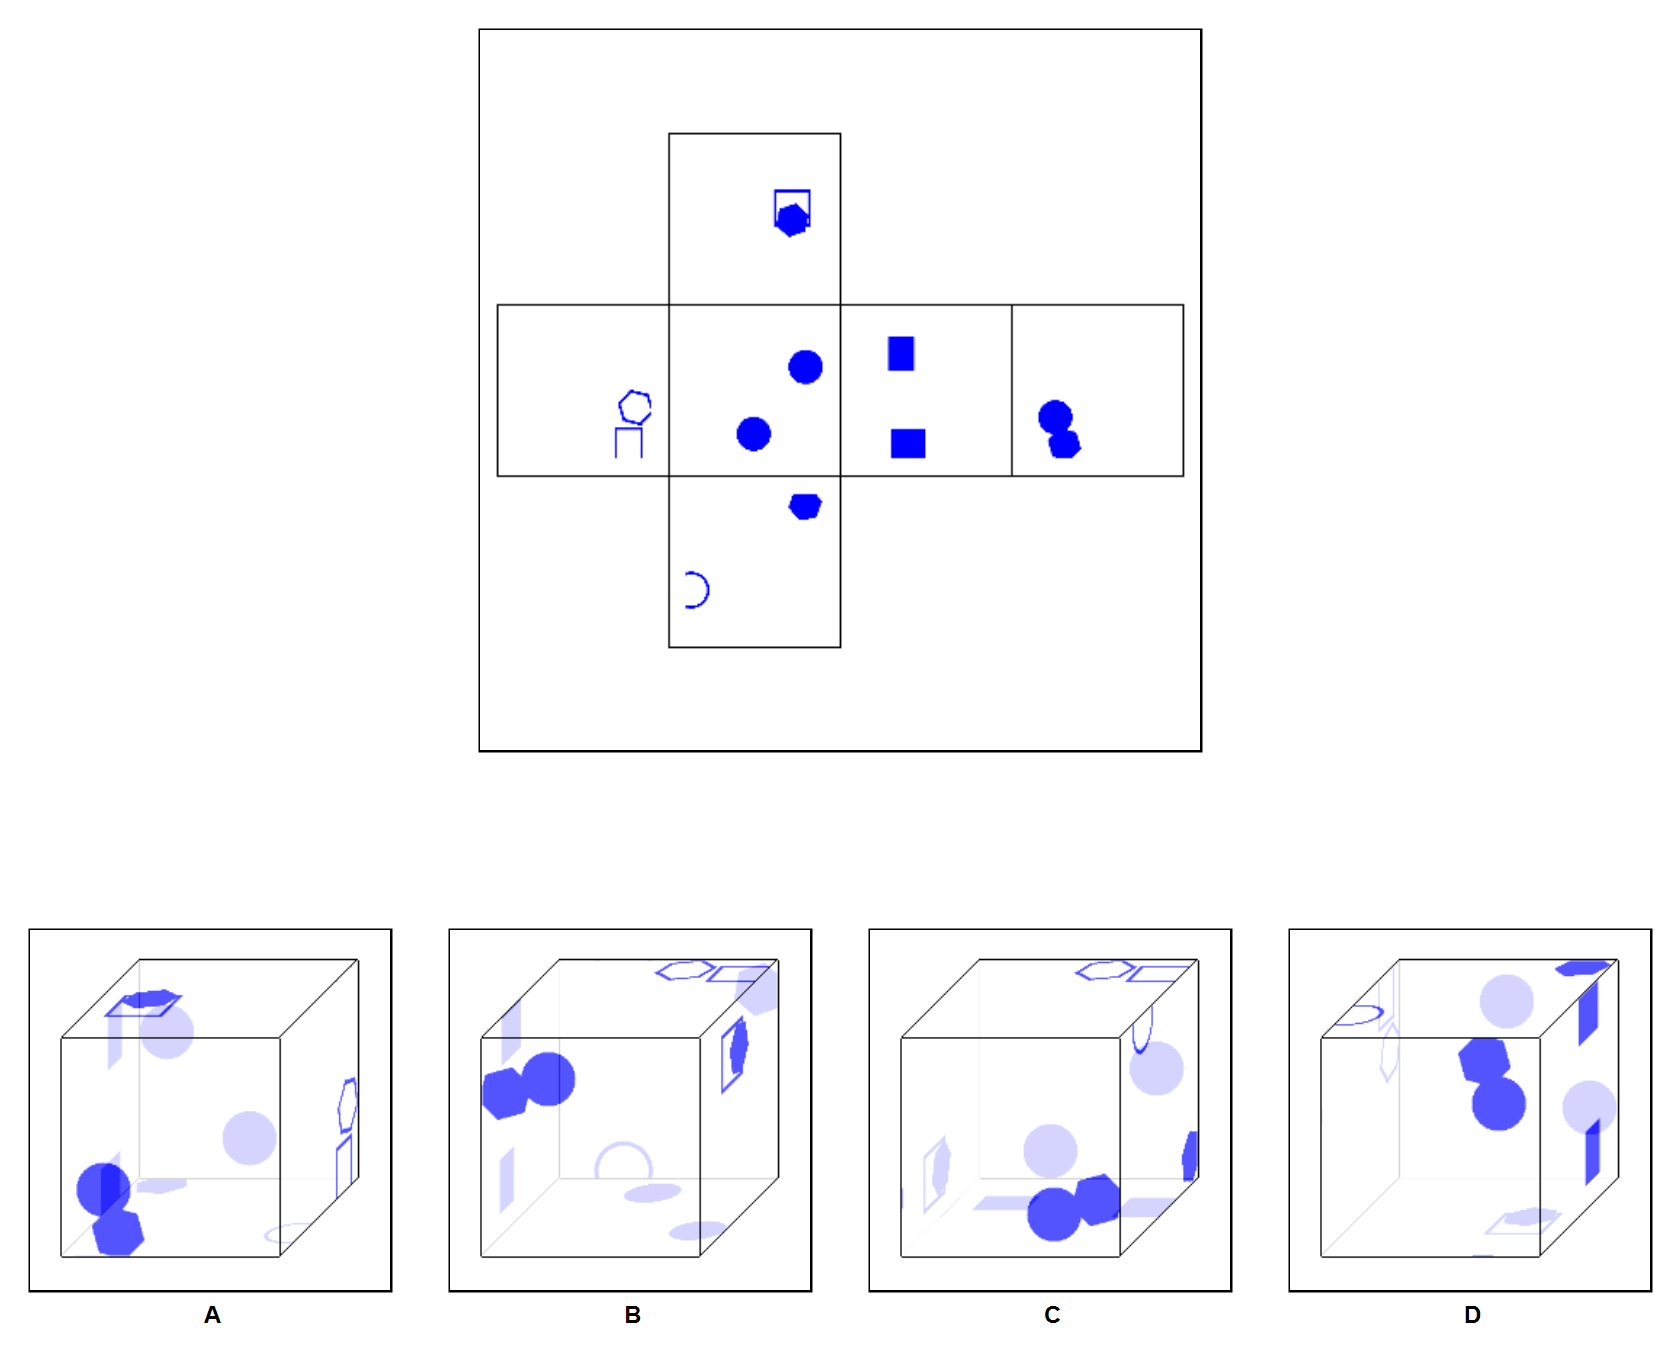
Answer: B